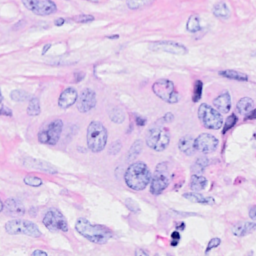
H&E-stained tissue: Breast